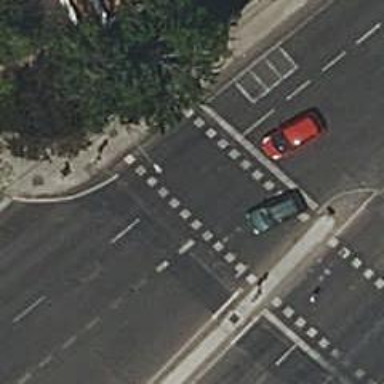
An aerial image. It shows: Road crossing with traffic signals.